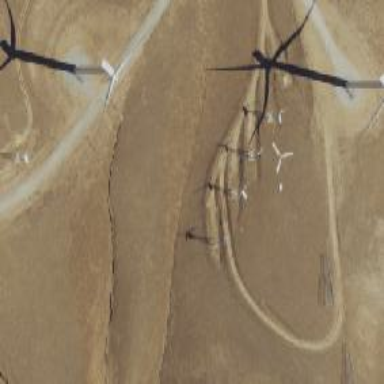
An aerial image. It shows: Wind power generator utilizing wind turbines.